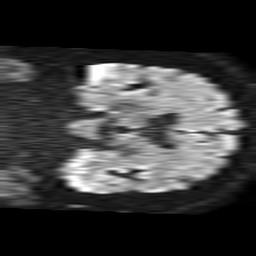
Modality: TRACE
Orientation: coronal
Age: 54
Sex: male
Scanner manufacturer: philips
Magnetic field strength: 1.5 T
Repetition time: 4.6 s
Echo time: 0.08631 s